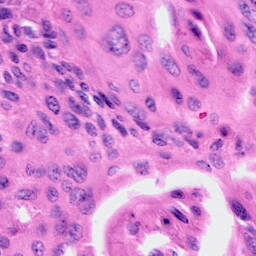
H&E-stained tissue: Cervix